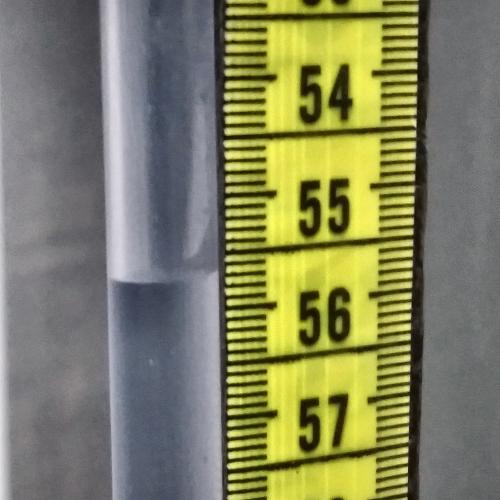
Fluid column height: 55.7 cm